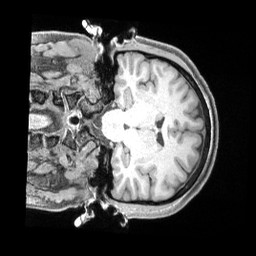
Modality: T1w
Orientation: coronal
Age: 31
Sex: female
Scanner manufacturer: siemens
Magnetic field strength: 3 T
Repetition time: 2 s
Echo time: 0.00211 s